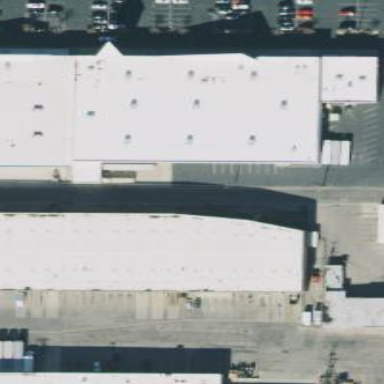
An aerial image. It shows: Retail building.